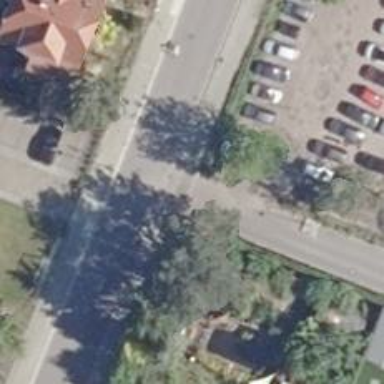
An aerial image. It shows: Residential road with asphalt surface and no sidewalk.